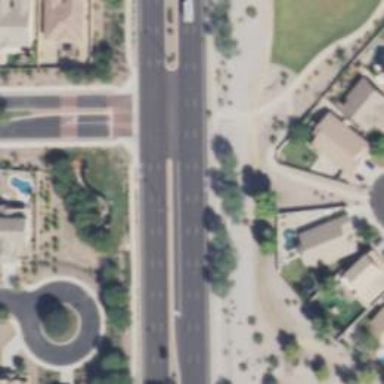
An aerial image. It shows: Secondary road with asphalt surface.